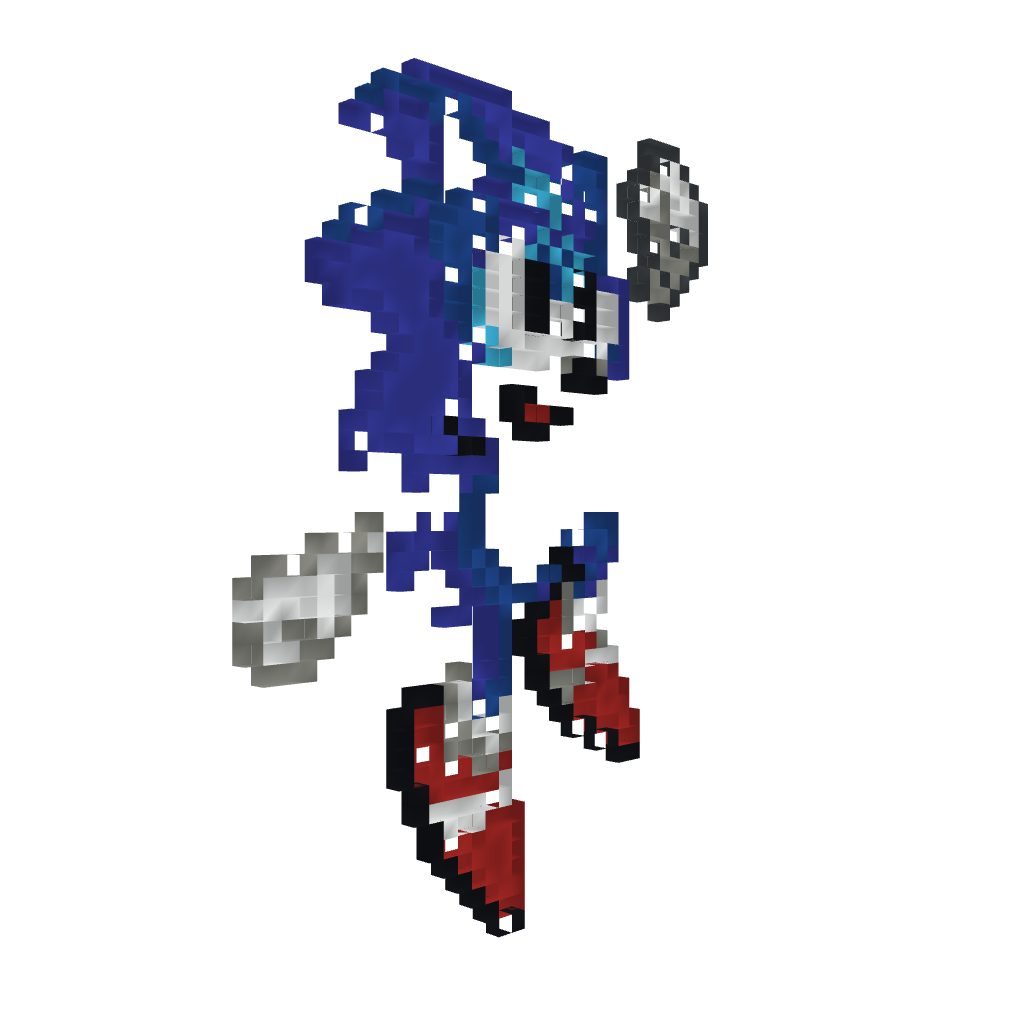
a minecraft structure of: Sonic from Sonic 2